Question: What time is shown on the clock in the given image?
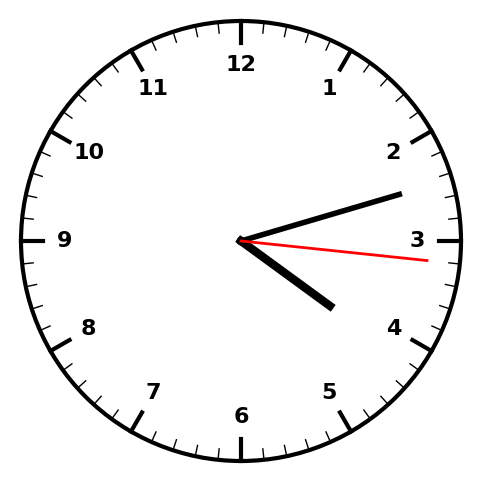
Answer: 04:12:16